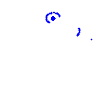
Particle: kaon